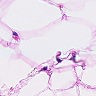
Metastatic tissue present: no